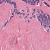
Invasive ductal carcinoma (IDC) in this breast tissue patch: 1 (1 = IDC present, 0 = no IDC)